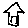
Label: house